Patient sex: F
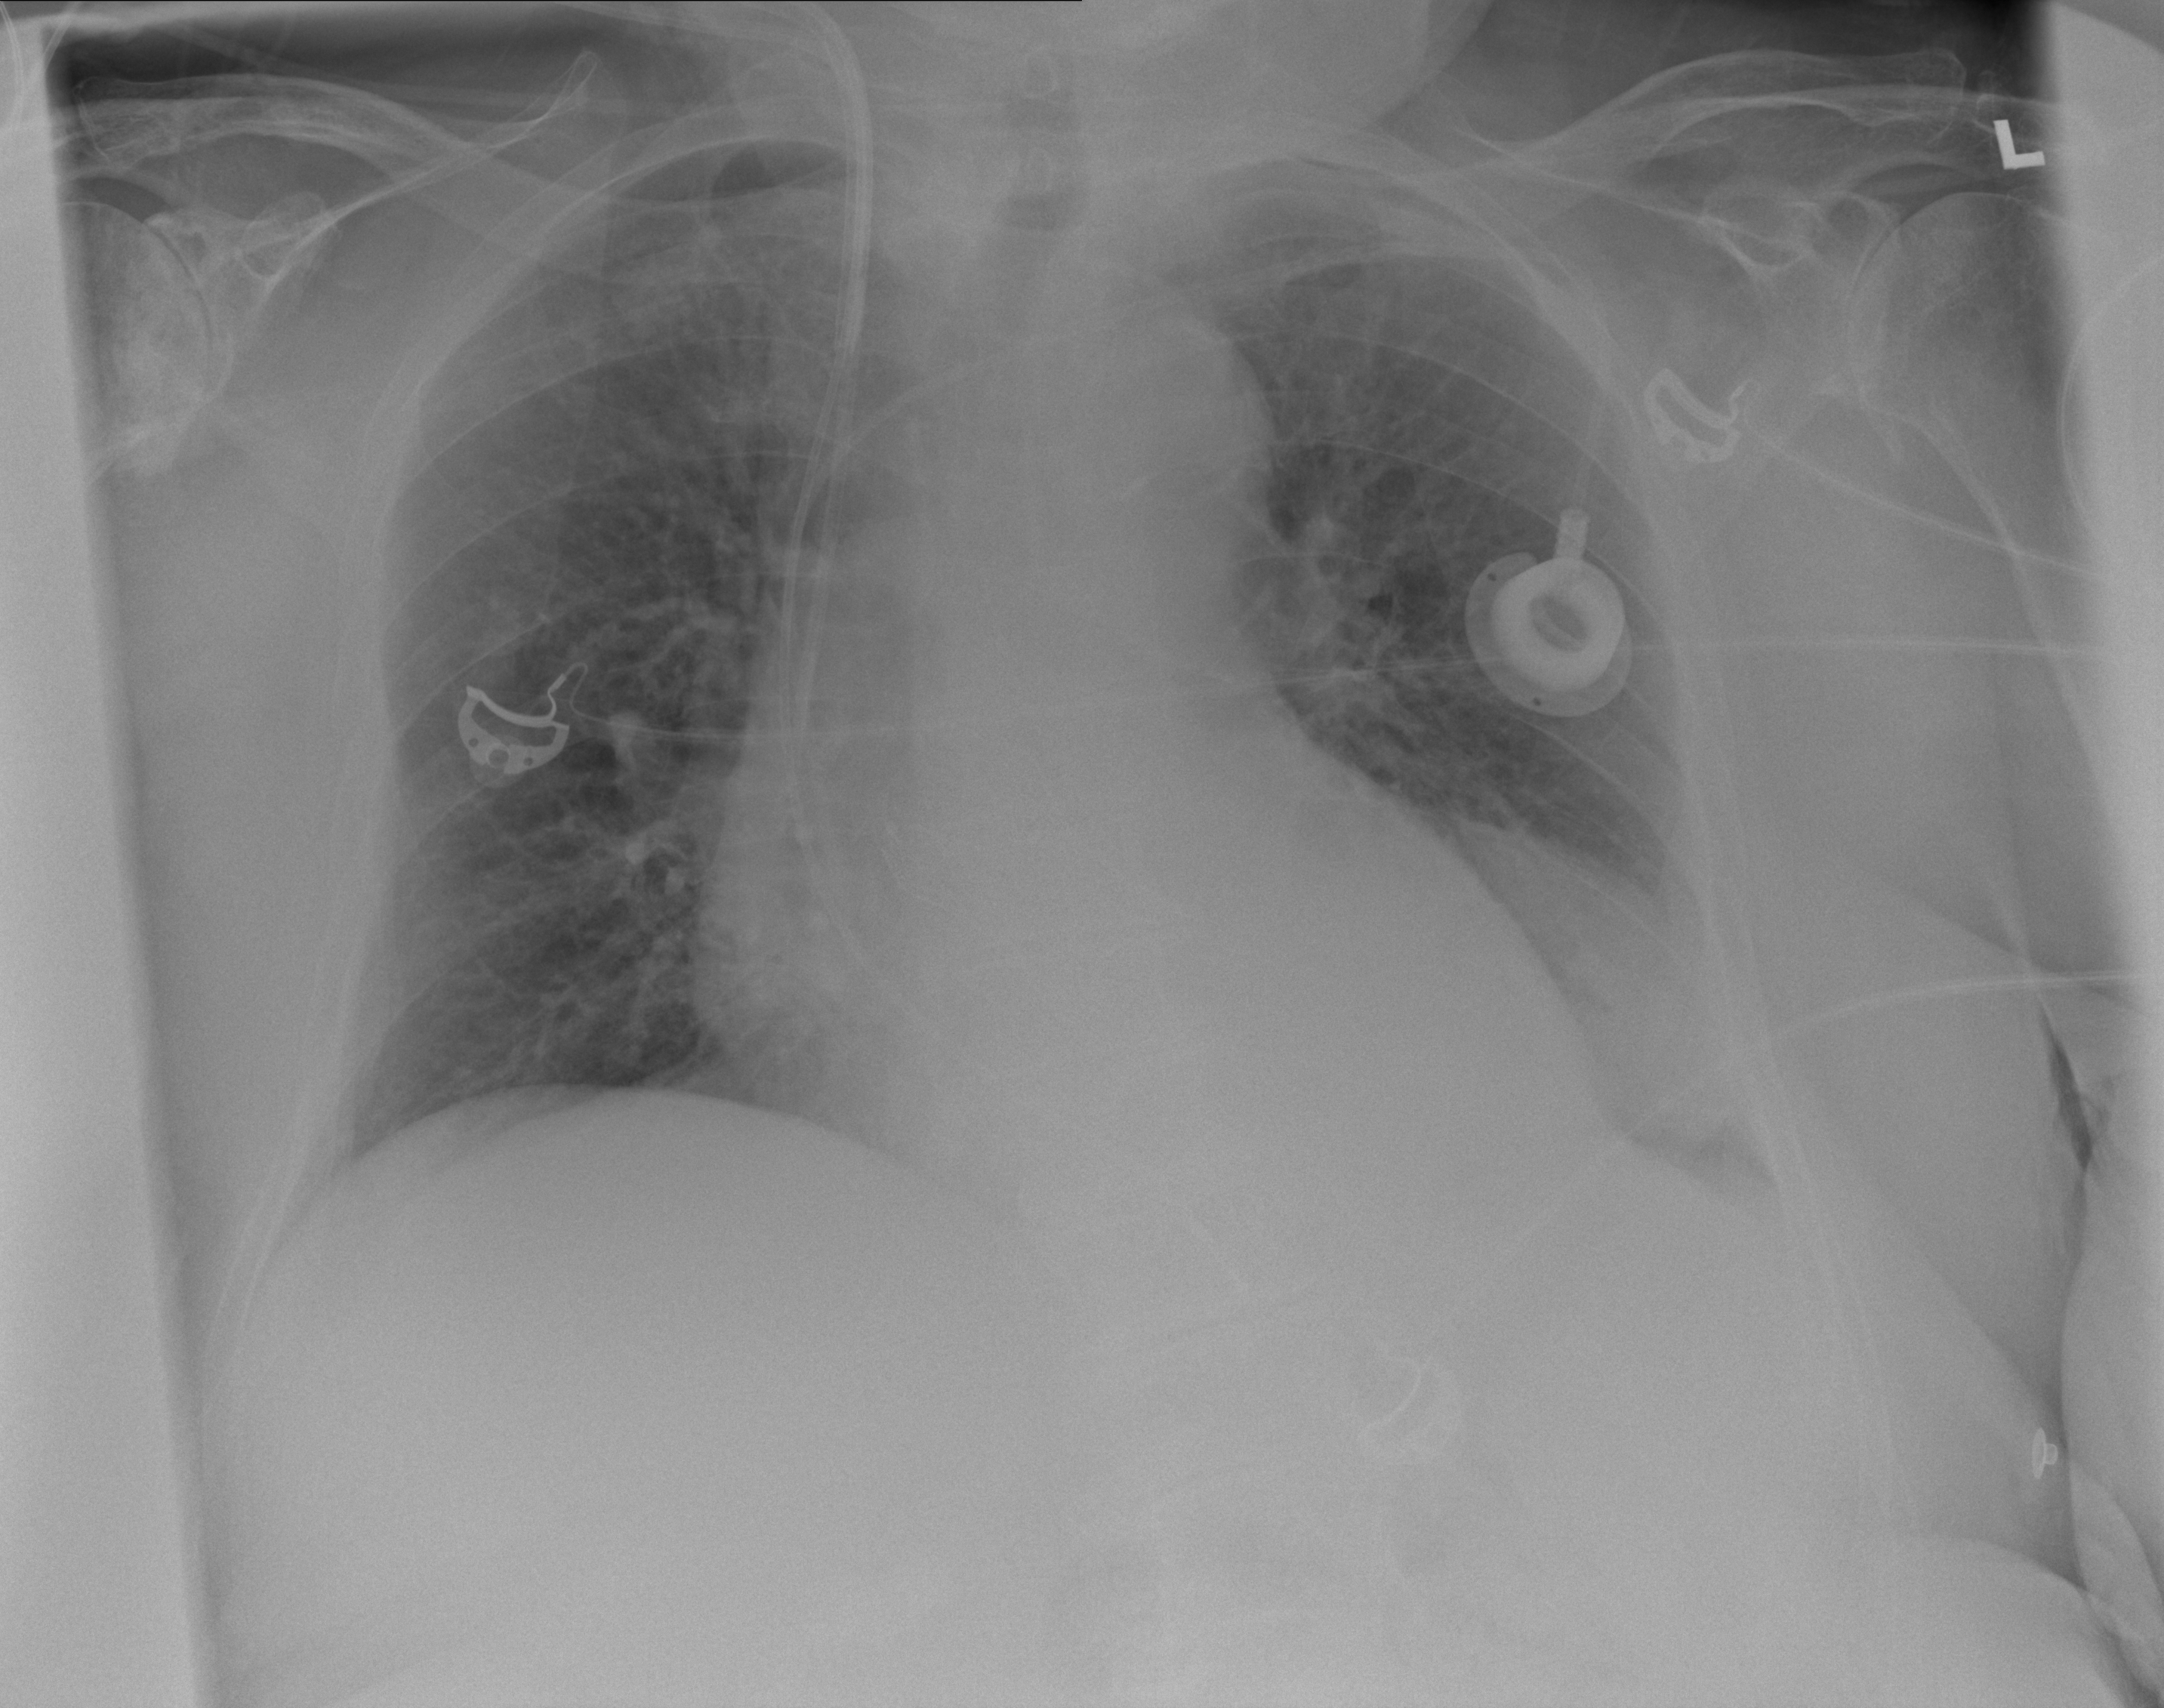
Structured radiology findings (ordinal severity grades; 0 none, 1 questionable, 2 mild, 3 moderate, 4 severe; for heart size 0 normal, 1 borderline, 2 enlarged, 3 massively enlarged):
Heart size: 2
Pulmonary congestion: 1
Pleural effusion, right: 0
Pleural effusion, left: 0
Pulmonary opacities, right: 0
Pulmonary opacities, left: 0
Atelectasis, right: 0
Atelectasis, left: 2